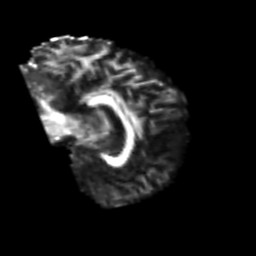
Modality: FA
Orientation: sagittal
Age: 49
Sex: male
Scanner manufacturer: siemens
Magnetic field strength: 3 T
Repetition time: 4.999 s
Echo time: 0.07946 s